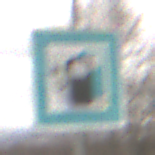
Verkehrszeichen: LadestationFuerElektrofahrzeuge
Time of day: Midday
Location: Outdoor (Nature)
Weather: Overcast
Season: NotSpecified
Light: Natural